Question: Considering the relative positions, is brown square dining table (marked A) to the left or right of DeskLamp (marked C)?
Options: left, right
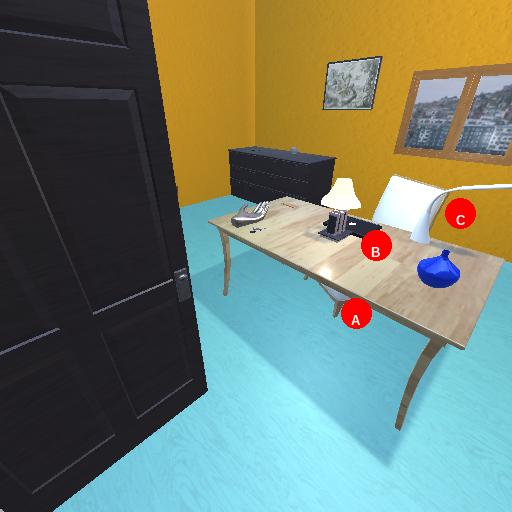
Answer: left